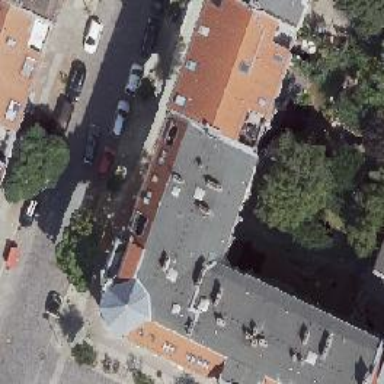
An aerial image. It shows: Gabled roof apartments building.